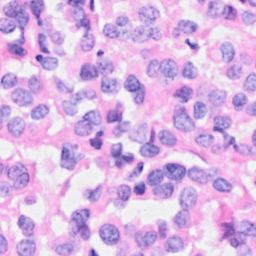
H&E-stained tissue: Breast